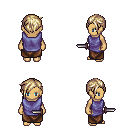
a pixel art fantasy rpg character, female body template, human, tanned skin, chain tabard jacket, robe skirt, white blonde pixie cut hairstyle, dagger, four views (front, back, left, right), 2x2 character sprite sheet, small pixel art, hard edges, no anti-aliasing